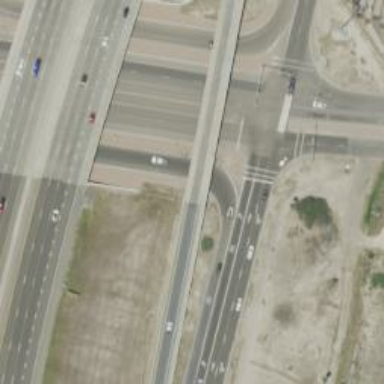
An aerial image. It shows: Asphalt secondary link road with turnaround junction.